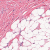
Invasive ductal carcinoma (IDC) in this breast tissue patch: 0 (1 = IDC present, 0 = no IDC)